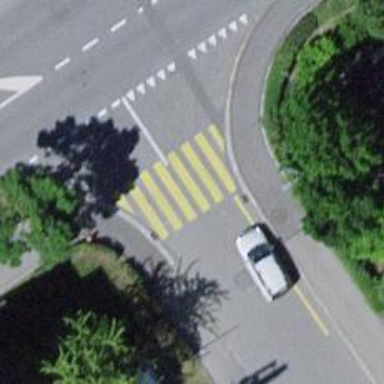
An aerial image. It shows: Marked road crossing.